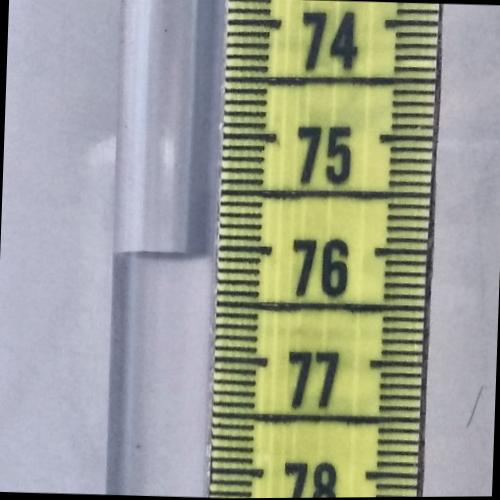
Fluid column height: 76.1 cm